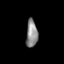
Tissue: prostate
Cell type: Fibroblasts
Senescence score: 0.7215
Nuclear area (px): 310
Mean DAPI intensity: 138.6